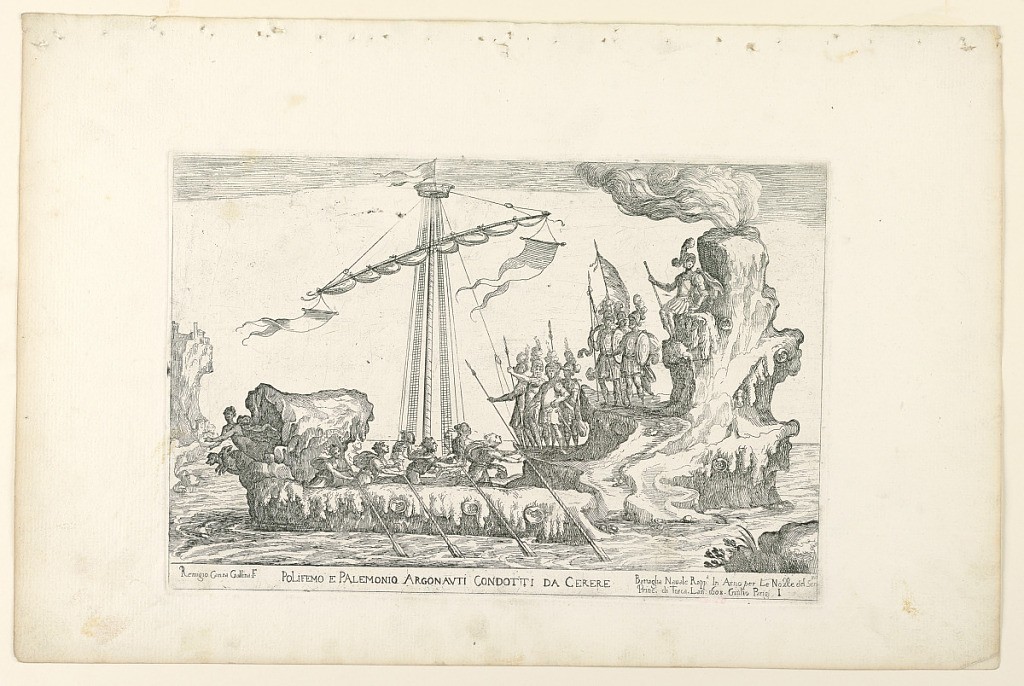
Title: Polifemo e Palemonio argonauti condotti da Cerere, from Vessels of the Argonauts for the wedding celebration of Cosimo de' Medici in 1608, plate 4
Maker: Remigio Cantagallina, Italian, ca. 1582–1656
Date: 1608
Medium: Etching on laid paper
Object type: Print
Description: The ship of Poliphemus and Palaemon. Emphemera from the wedding festivities at the marriage of Cosimo de' Medici and Maria Magdalena of Austria in 1608.